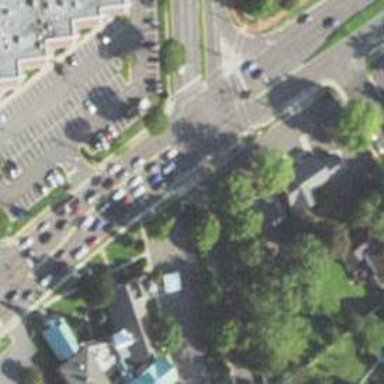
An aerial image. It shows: Marketplace.